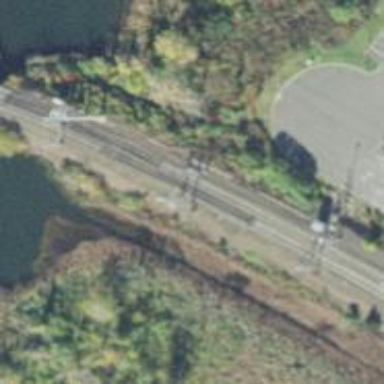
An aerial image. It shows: Railway track with contact line for electrification.